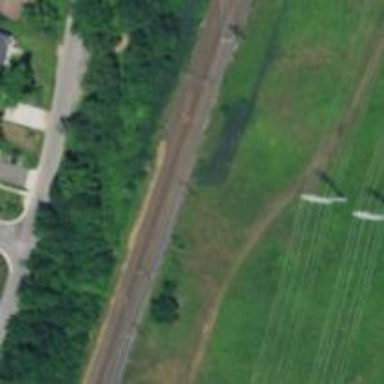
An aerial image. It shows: Crossing for the railway.